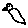
Label: bird